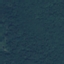
Land use / land cover class: Forest